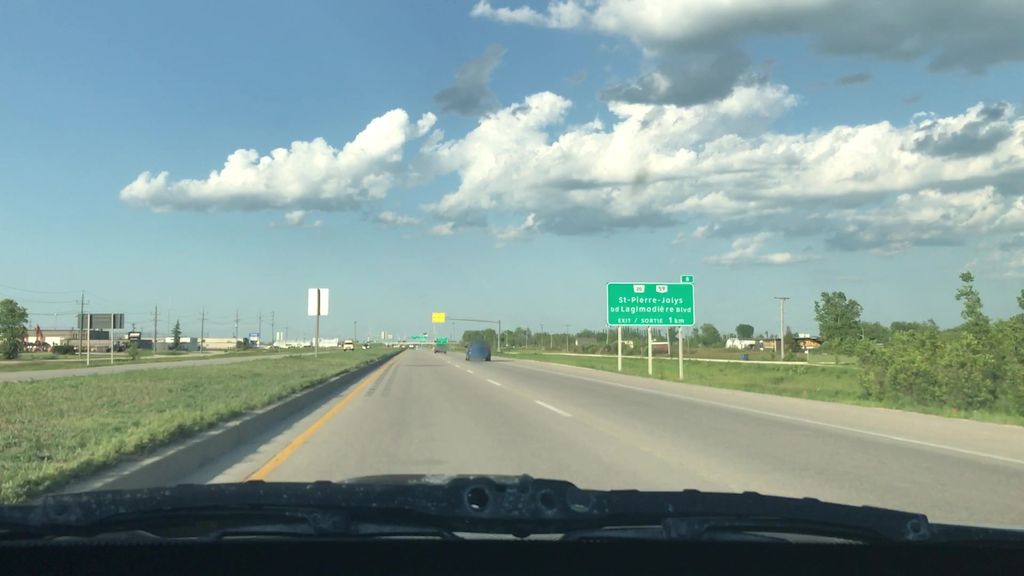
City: winnipeg